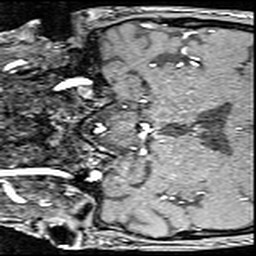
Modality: angio
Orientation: coronal
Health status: ill
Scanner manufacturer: siemens
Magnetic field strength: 3 T
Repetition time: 0.023 s
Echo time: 0.00418 s